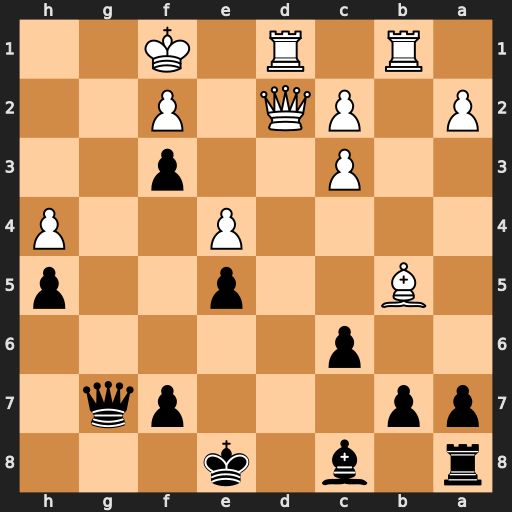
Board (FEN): r1b1k3/pp3pq1/2p5/1B2p2p/4P2P/2P2p2/P1PQ1P2/1R1R1K2
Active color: b
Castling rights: q
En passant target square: -
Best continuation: Bh3+ Ke1 Qg1+ Bf1 Qxf1#